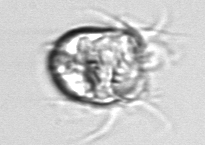
Label: Leegaardiella_ovalis